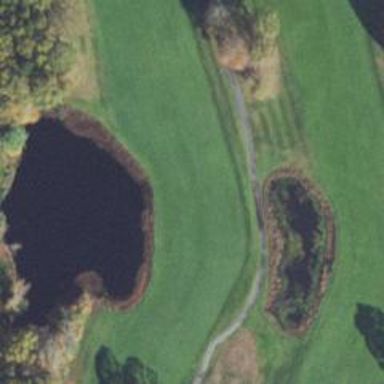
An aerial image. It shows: View of golf hole.